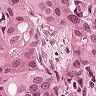
Metastatic tissue present: yes